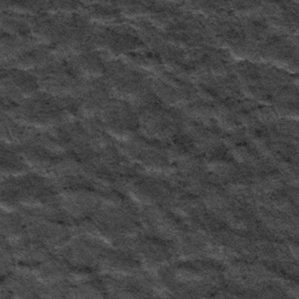
Label: frost